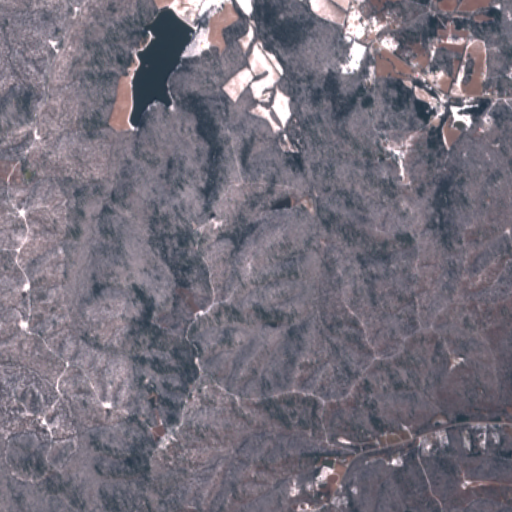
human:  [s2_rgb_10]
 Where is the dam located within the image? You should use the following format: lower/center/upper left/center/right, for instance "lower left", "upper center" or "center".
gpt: The dam is located in the upper left of the image.
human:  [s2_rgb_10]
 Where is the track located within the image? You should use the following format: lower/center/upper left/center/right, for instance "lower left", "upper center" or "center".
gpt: There is no track in the image.